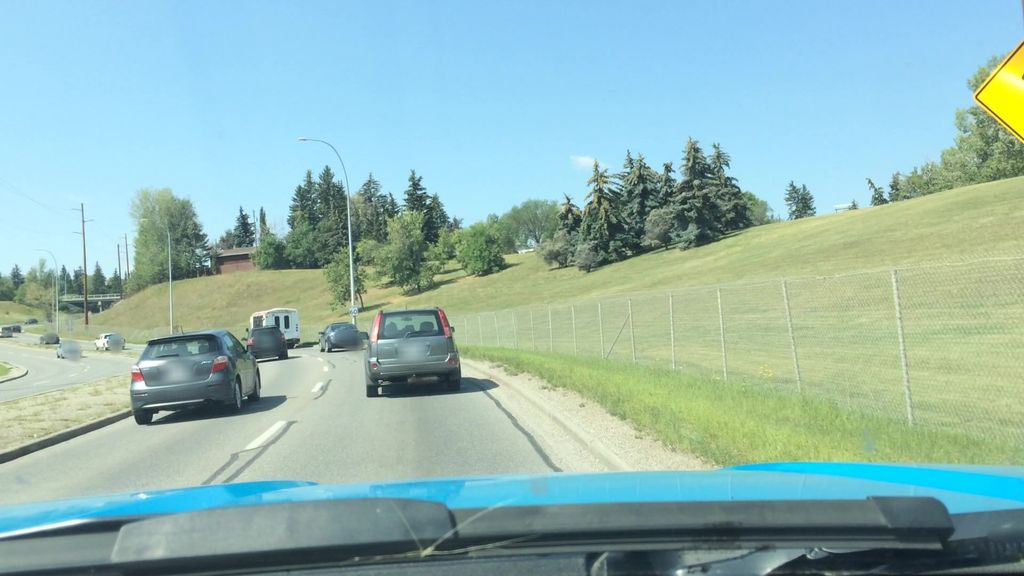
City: calgary